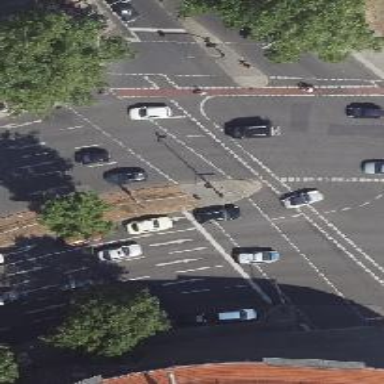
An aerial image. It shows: Road crossing with traffic signals.